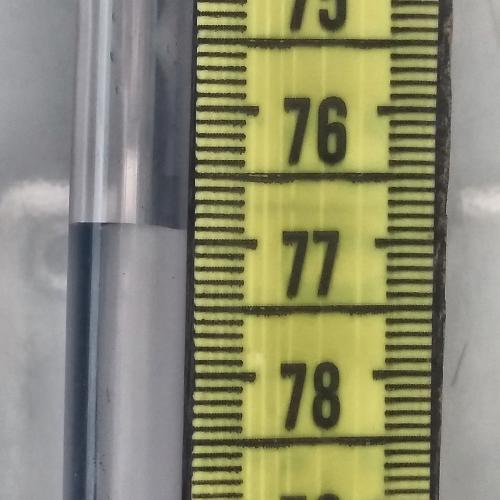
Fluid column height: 76.9 cm